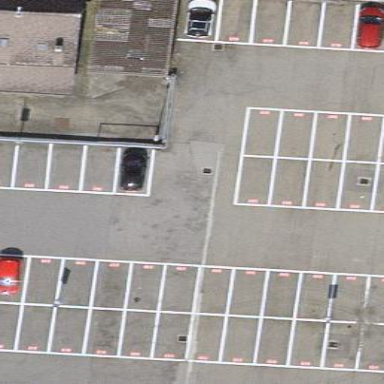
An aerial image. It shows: Parking area with surface parking. It includes park and ride facilities.